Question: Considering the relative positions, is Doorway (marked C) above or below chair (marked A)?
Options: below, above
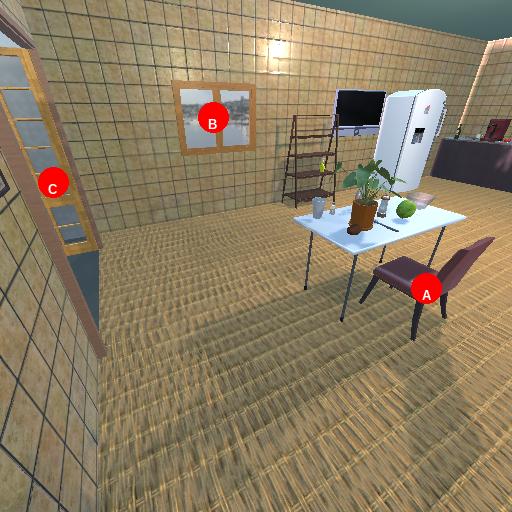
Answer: below